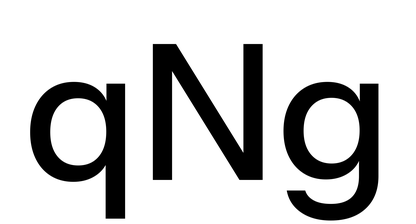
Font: InstrumentSans_Medium